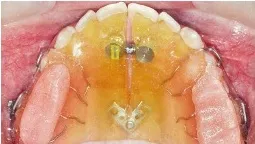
Removable appliance in the maxillary arch.
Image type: medical_photograph (oral_photograph)